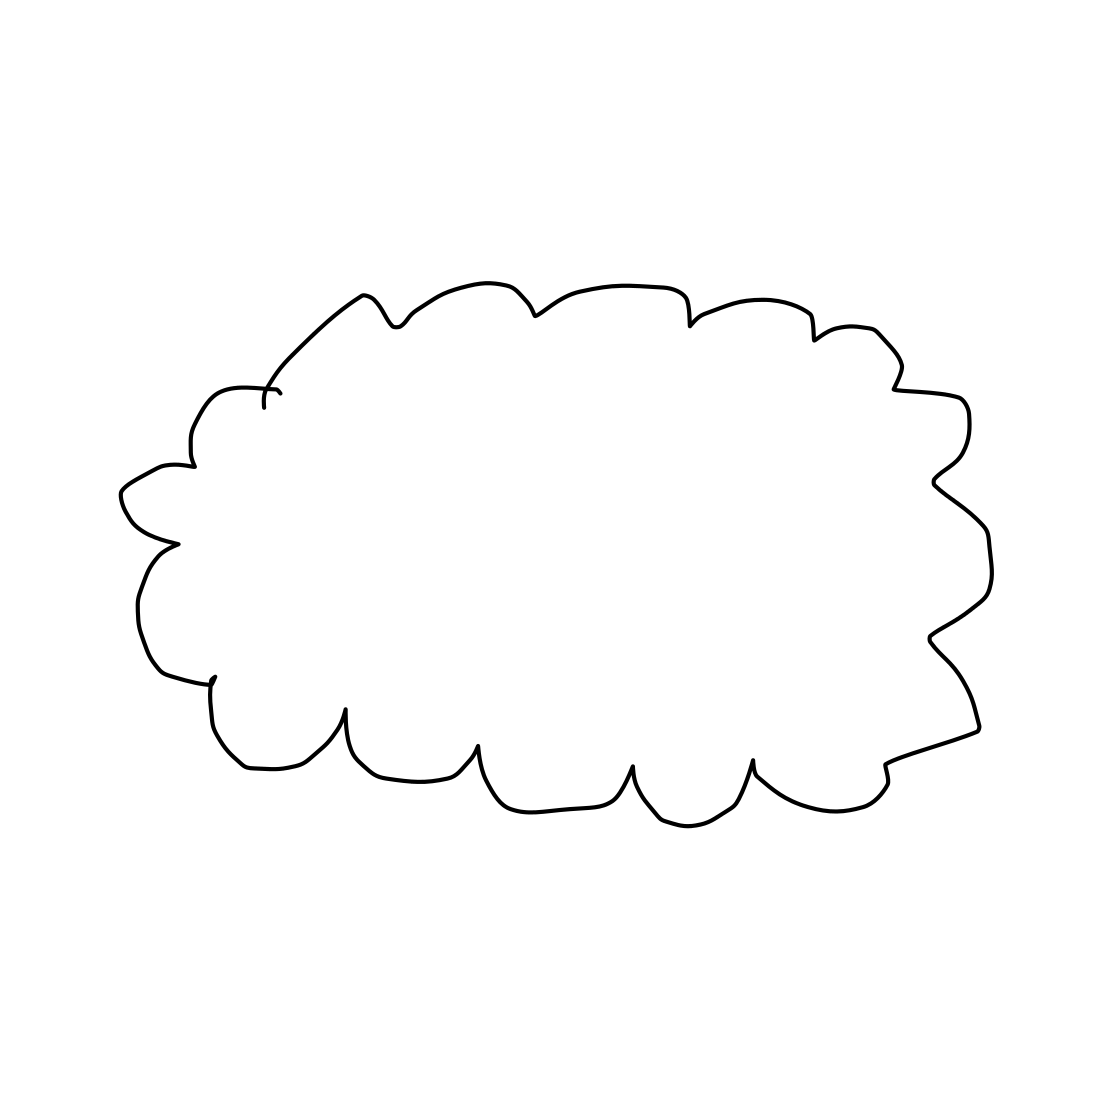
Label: cloud